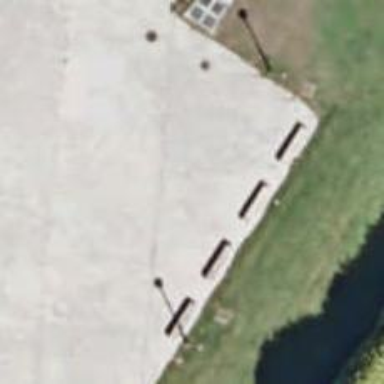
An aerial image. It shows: Light grey bench.